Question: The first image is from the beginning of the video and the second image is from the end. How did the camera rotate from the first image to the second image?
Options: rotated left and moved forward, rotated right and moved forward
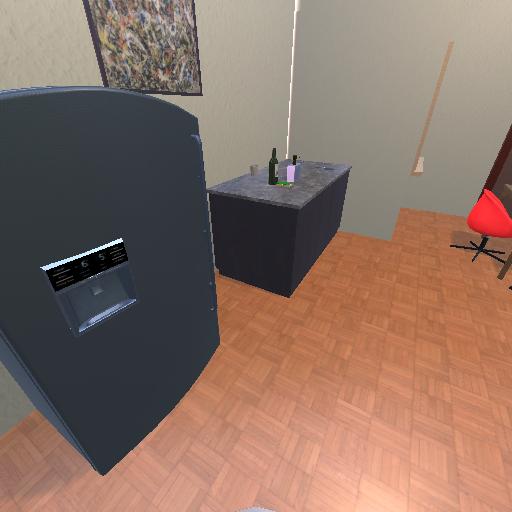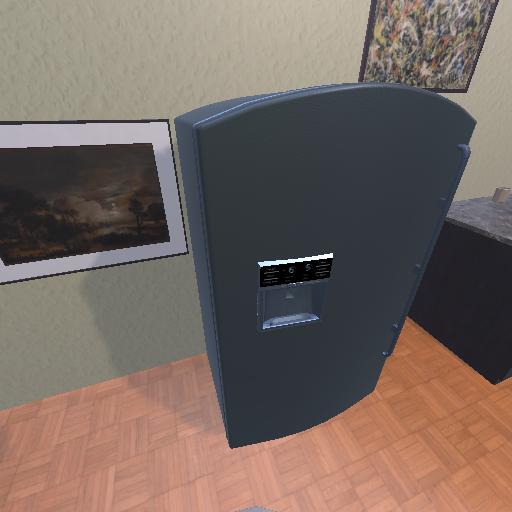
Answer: rotated left and moved forward